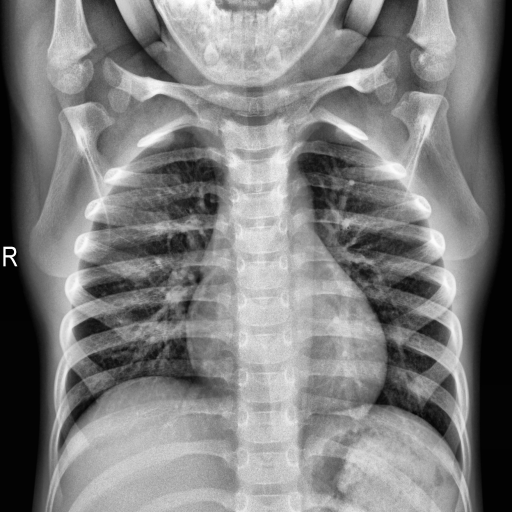
Finding: NORMAL